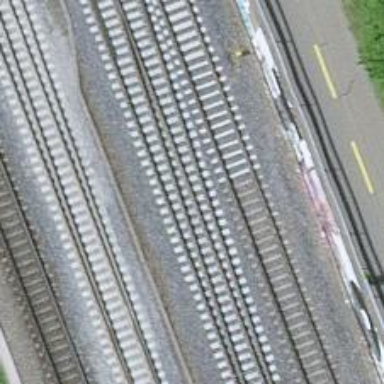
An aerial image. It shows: Single railway track with electrification through contact line.